Question: I have created a menu in HTML and CSS that works in all the major browsers (Chrome, Firefox, IE8+, and Safari). You can find it here: <URL>
The problem occurs in IE 7.
I have a hover menu using some JS for effect. When I try to render it in IE7 this is what happens:

I need some help figuring out how to position the menu under the text. Thank you for your help!
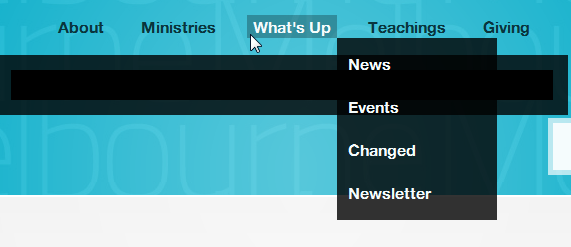
Answer: I'm not sure whether you want to use '.block' or '.nav' in the selectors below. I've gone with '.block' because I can see it being applied to the element.
- '.block ul''overflow: hidden'- '.block li''position: relative'- '.block ul.nav ul''left: 0'
You now have the <URL>:
- '.block ul''position: relative; z-index: 3'- 'z-index: 3''z-index''#player-area'